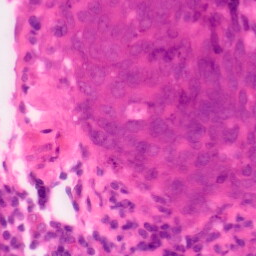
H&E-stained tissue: Colon